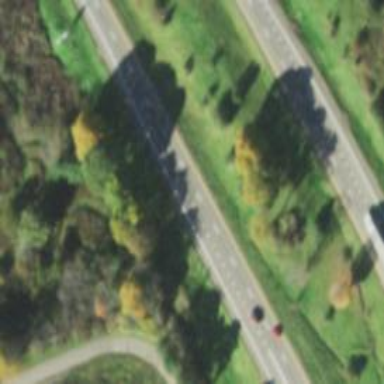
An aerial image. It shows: Asphalt motorway.